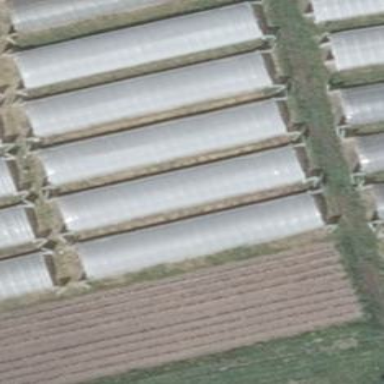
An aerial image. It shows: Area dedicated to greenhouse horticulture.